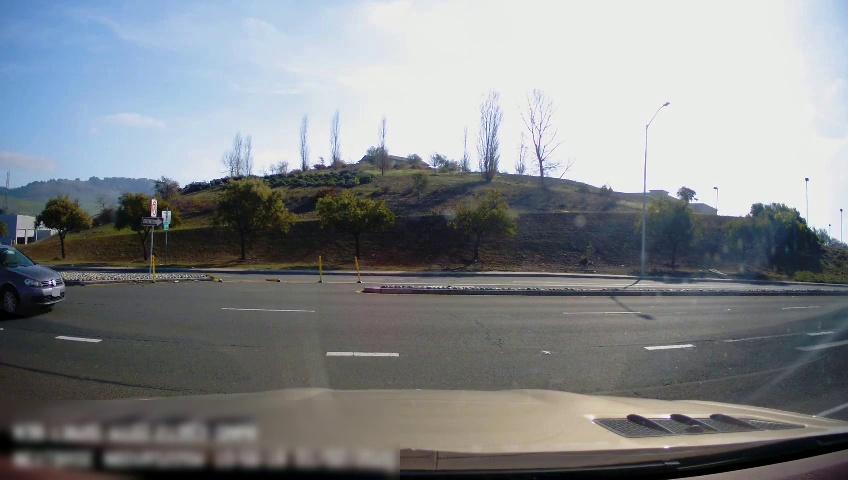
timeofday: Day
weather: Sunny
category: Drivable Space
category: Vehicles | SUV
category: Traffic | Signs
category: Traffic | Signs